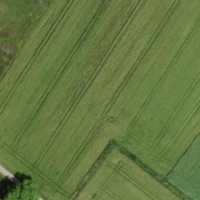
EUNIS habitat code: 52
Species observed at this site:
Juglans regia